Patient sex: M
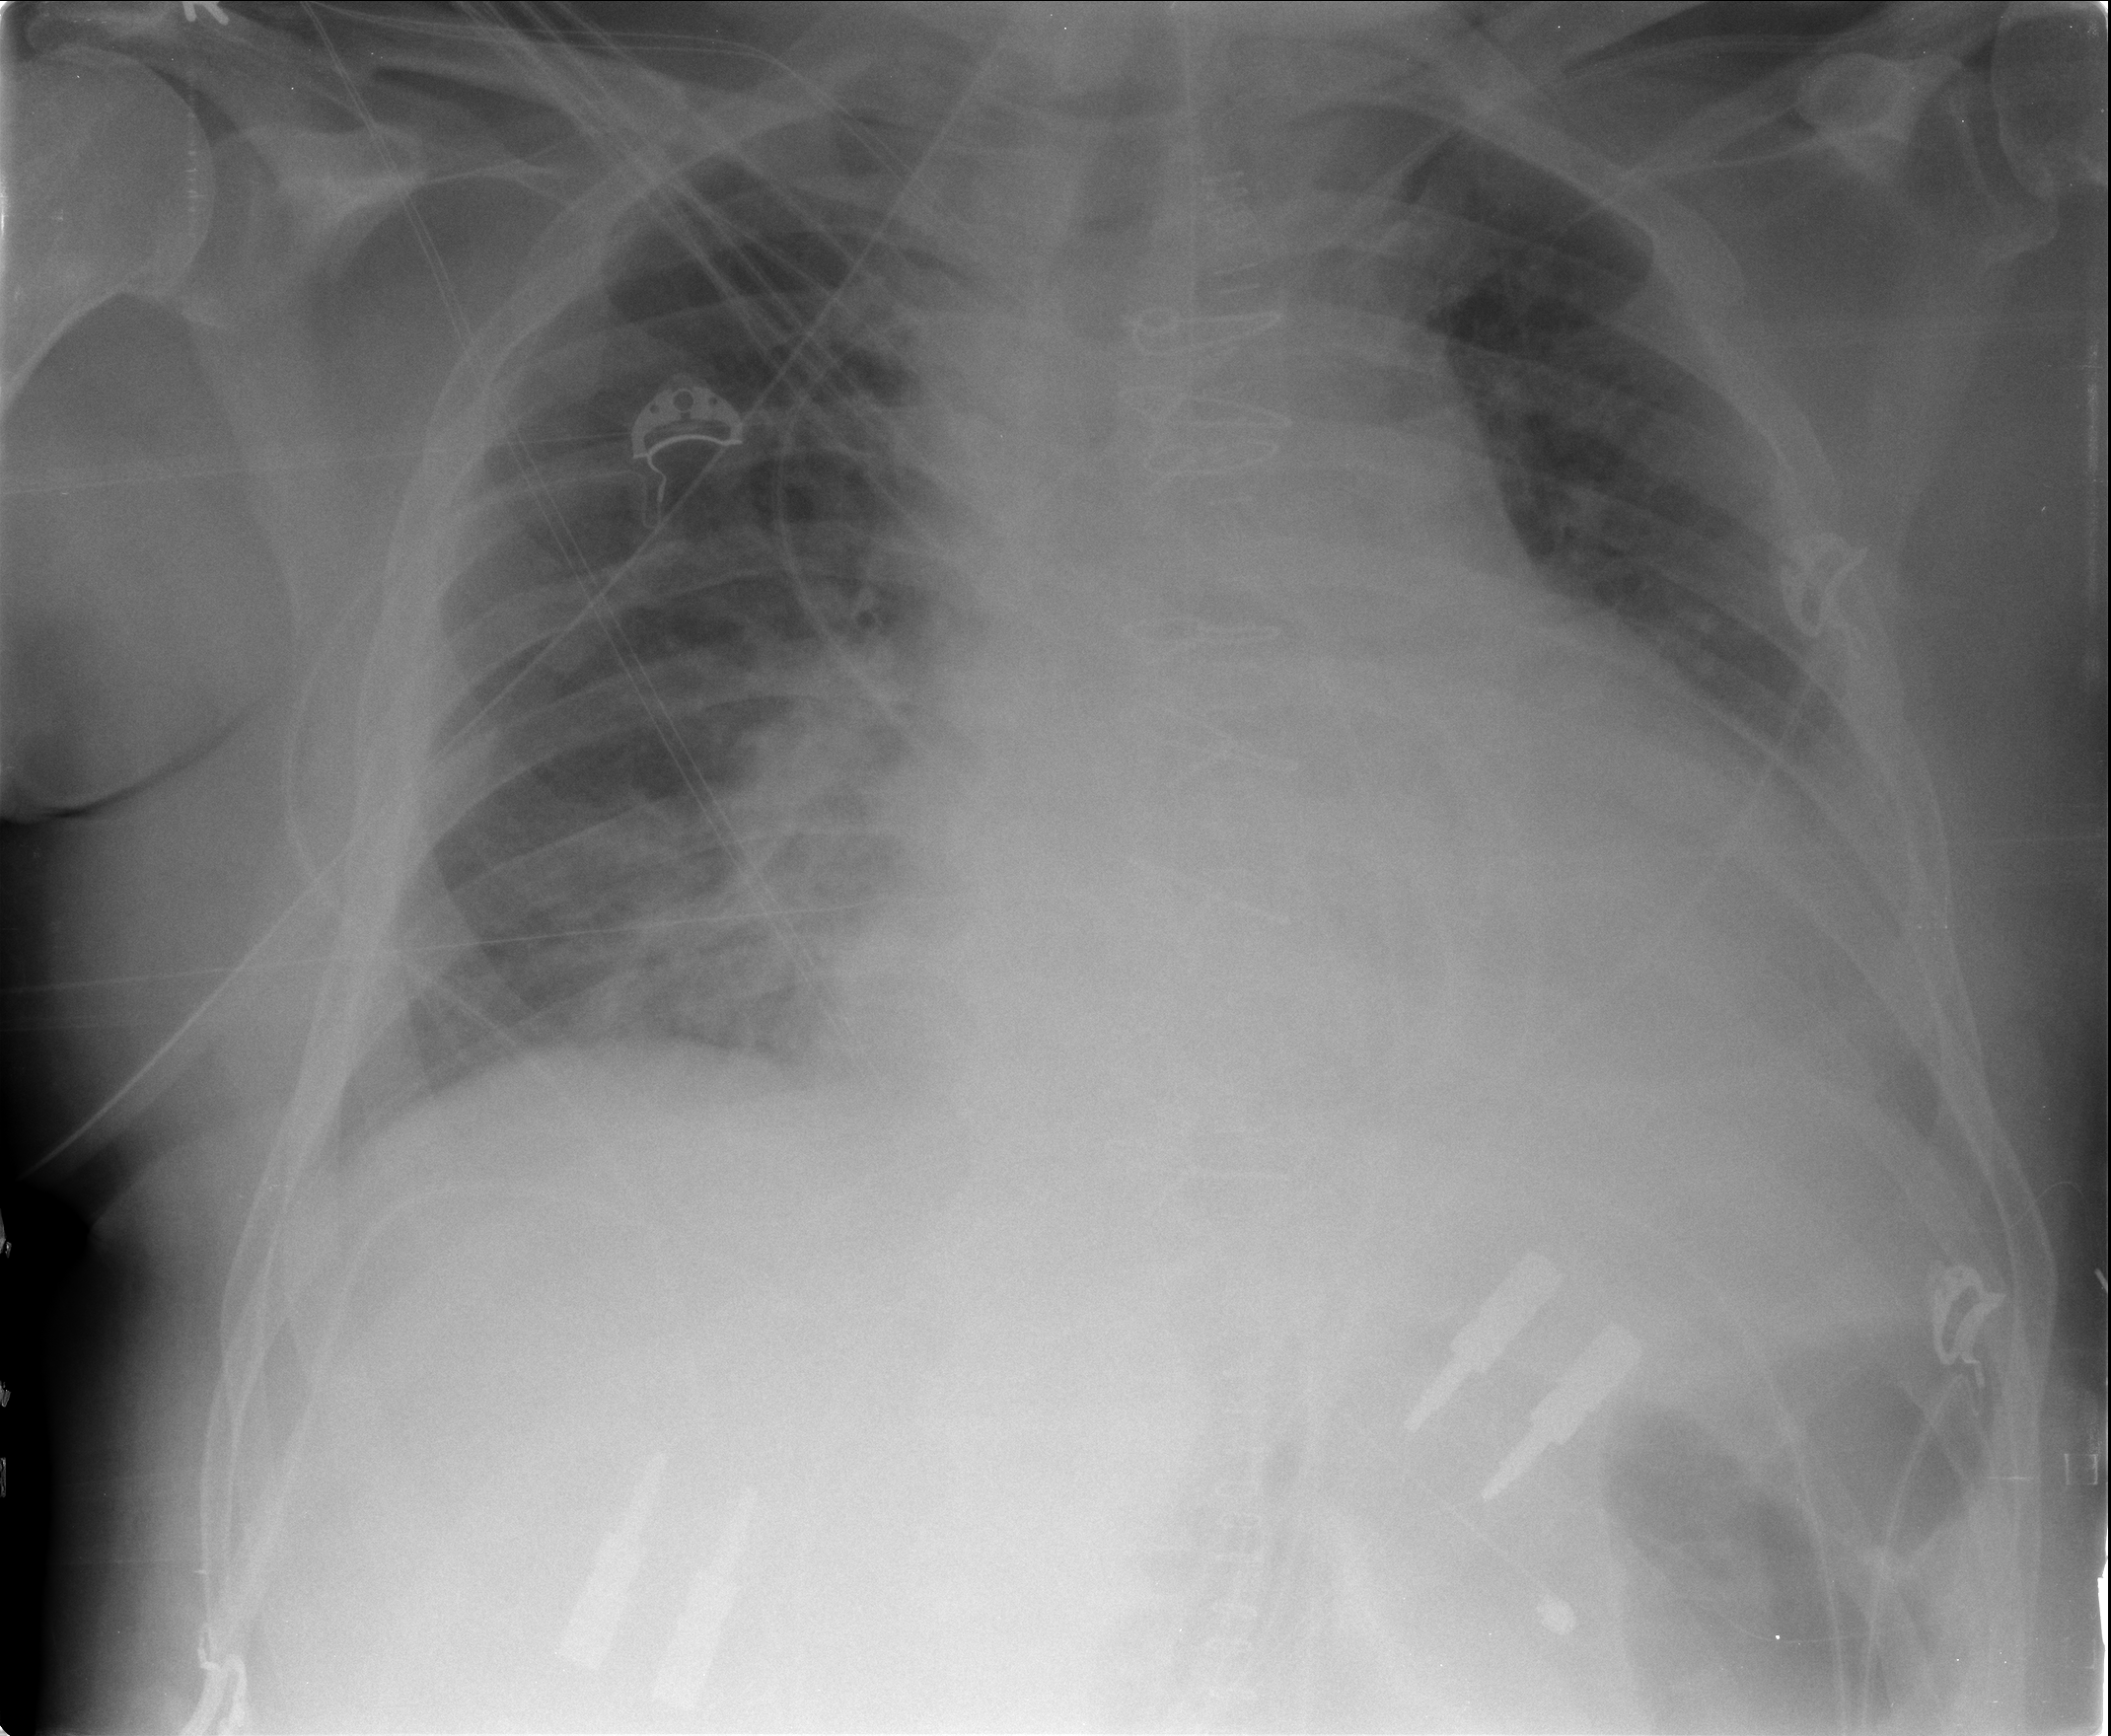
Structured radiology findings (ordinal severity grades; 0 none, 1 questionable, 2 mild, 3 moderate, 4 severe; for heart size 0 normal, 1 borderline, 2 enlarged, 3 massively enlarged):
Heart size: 3
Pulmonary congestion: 2
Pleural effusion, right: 2
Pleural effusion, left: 2
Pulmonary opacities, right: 3
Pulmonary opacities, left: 0
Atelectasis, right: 2
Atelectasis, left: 2